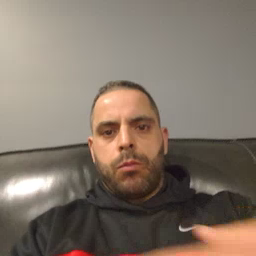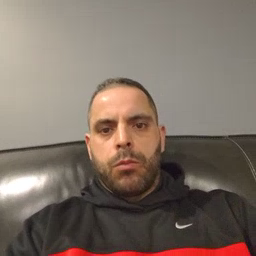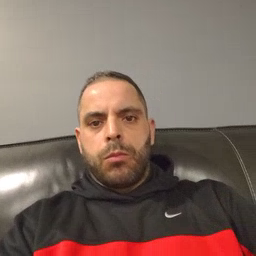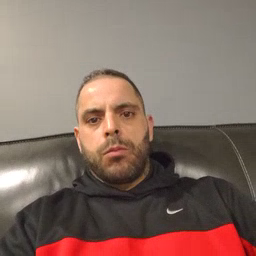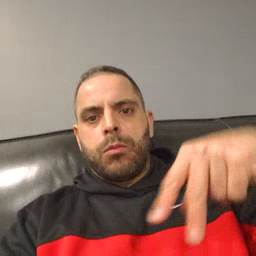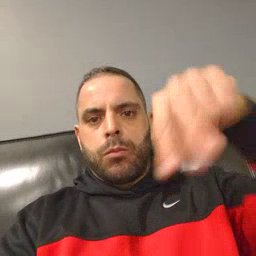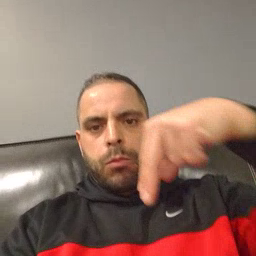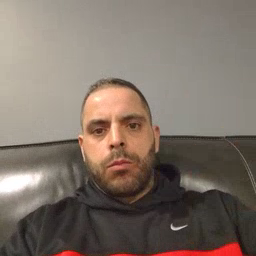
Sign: dance